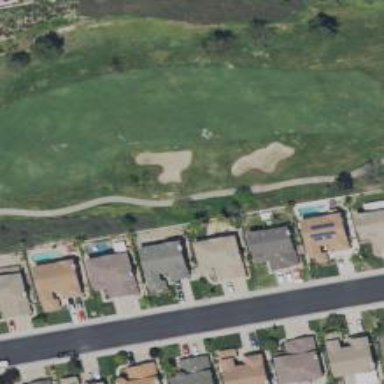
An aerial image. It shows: Service road designated as golf cart path.